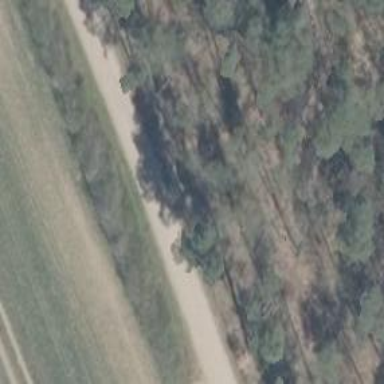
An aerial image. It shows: Sandy track with grade 5 tracktype.